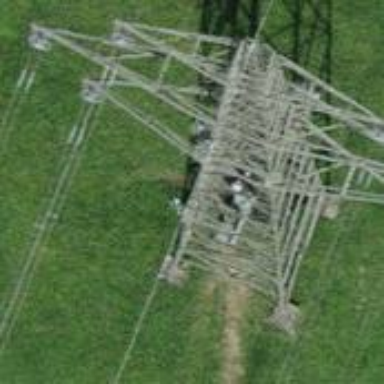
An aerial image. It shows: Power line in the image.